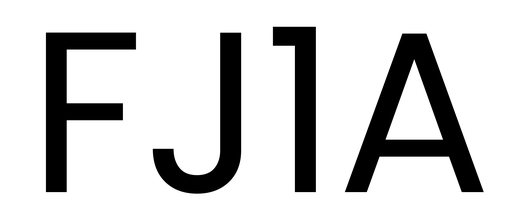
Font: Poppins-Regular